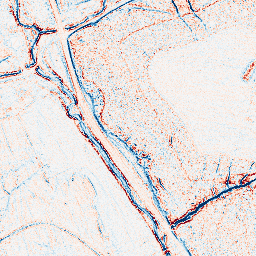
Category: edge_preserving
Decomposition family: anisotropic_diffusion
Decomposition parameters: iterations: 10
kappa: 10
gamma: 0.05
Upsampling method: edge_directed
Upsampling parameters: scale: 4
Upsampling scale: 4